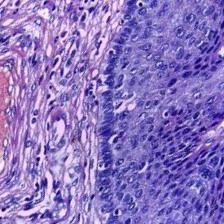
Diagnosis: Normal